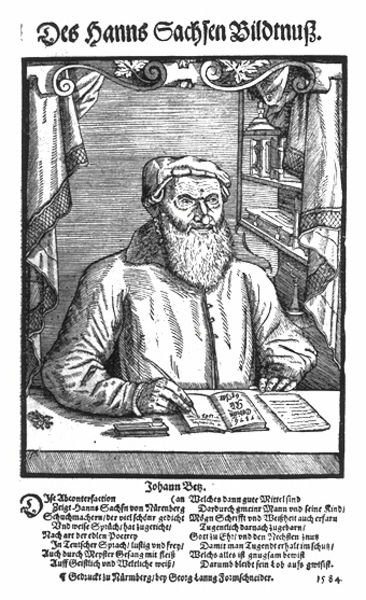
Titel: Bildnis des Hans Sachs
Künstler: Hans (d.Ä.) Weigel
Institution: (Seriendruck)
Schlagwörter: feder, hand, laub, mann, weiß, fenster, grau, hut, mund, nase, schwarz, stirn, tisch, zeichnung, zimmer, ornament, alt, bart, jacke, mütze, regal, wand, augen, bärtig, gesicht, kleidung, kragen, rahmen, bild, bildnis, innenraum, portrait, porträt, vorhang, interieur, mantel, girlande, borte, brustbild, poträt, renaissance, holzschnitt, schrift, papier, schreibtisch, grafik, tafel, dichter, datum, draperie, deutsch, stube, kammer, knöpfe, jahreszahl, buch, druck, schwarz-weiß, druckgrafik, schraffur, holzstich, stich, seite, text, schriftsteller, hallo, tinte, barett, halbportrait, zeichnen, brief, schreiben, gedicht, gelehrter, hans, schreiber, tintenfass, wandbehang, johann, ablage, legende, sachsen, bikd, seriendruck, altdeutsche schrift, hans sachs, sachs, gehäus, hanns, sachse, 1584, meistersinger, betz, zeilgen, fedet, hanns sachs, #schreiben